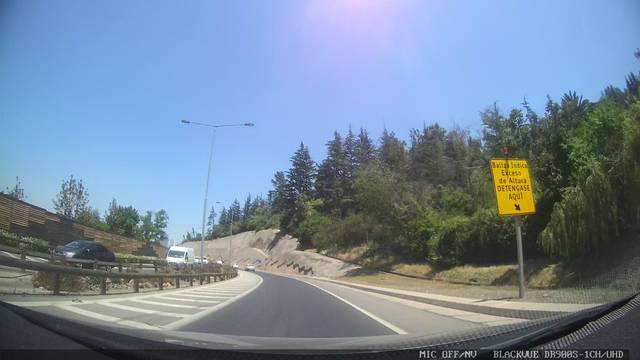
Region: Chile
Coordinates: -33.413, -70.61